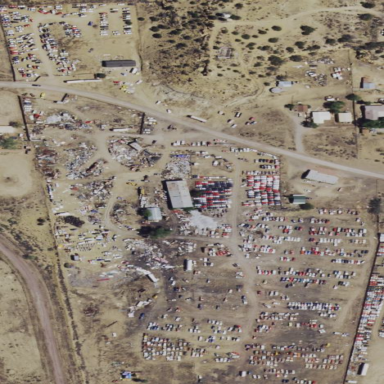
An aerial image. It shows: Industrial area designated as scrap yard.